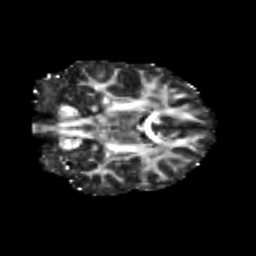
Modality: FA
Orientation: coronal
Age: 18
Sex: female
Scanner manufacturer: siemens
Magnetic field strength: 3 T
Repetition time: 3.5 s
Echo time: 0.125 s